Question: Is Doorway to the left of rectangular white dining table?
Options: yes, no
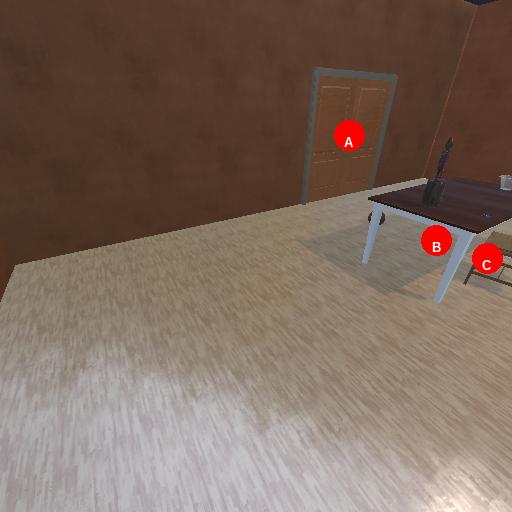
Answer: yes